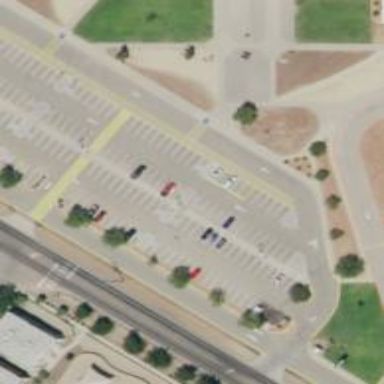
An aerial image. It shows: Parking space is available.